Question: Good day,
This is my use case: Each user has a wishlist of items and an inventory of items they are offering. The amount of items is a definite number while the users can be any number.
My goal is to give the logged in user a recommendation or a list of users whose inventory matches his wishlist based on an algorithm. The caveat is, I need to be able to sort the results in such a way that the user who has the most complete of offerings based on his wishlist come up at the top and sort them in a descending manner. I need to be able to present this in a paginated way so I'm hoping the query can finish in under 3 seconds using commodity virtual server specs.
Now onto my data, let's say for simplicity's sake I will only limit each user to 35 unique items on his wishlist and 250 unique items on his inventory. For my test data I entered 50k users each with random wishlist/inventory counts based on the limit. I mapped this with a join in MySQL and I got around 7 million relationships on this test data. Out of curiosity's sake, I tried to query the database by joining the wishlist and inventory tables using the ID of the user who had 35 items in his wishlist. Even with the most optimized query pattern and indexes in all columns involved, it took an empty Rackspace virtual server (2GB RAM, 1vCPU) 21 seconds to finish the query. In order to know that the hardware wasn't the bottleneck, I also tried the query on my home computer which is a lot faster and had more RAM than a commodity server and it took 8 seconds for the query to finish, still a bit far off from my intended less-than-3-seconds goal.
Just to make sure I tried everything before deciding to use a graph database, I did the same test on MongoDB and the only way I could apply my matching algorithm is through MapReduce. It resulted to a 9 second query on the remote server while being 3 seconds on my home computer. It's still not feasible for my use case because MapReduce is very taxing to the server, imagine 500 users doing the query at the same time.
Now onto the algorithm I am talking about:
1. Take all the things on the user's wishlist and get a list of users who offer those items.
2. For each user, get all the items that match those in the wishlist, if they offer more than what is asked, then just use the quantity wished for.
3. Aggregate these counts and get a final percentage of the wishlist matched.
Let's have some sample data:
'''
# users
------------
uid | name
------------
1 | Ramon
2 | Mark
3 | Ralph
------------
# wishlist
--------------------------
pkid | uid | item_id | qty
--------------------------
1 | 1 | 1 | 2
2 | 1 | 2 | 5
3 | 1 | 3 | 1
--------------------------
# offers
--------------------------
pkid | uid | item_id | qty
--------------------------
1 | 2 | 1 | 1
2 | 3 | 2 | 2
2 | 2 | 3 | 7
'''
Which led me to design the graph this way:

So starting from the node 'Ramon', traverse the graph to get other users who have offers for me. The following should be the preliminary results prior to aggregation:
'''
uid | item_id | wishlist_qty | offer_qty
----------------------------------------
2 | 1 | 2 | 1
2 | 3 | 1 | 1 # this should be 7 but we only need 1
3 | 2 | 5 | 2
----------------------------------------
'''
With the data above, we can now formulate which user has the most of the user's wishlist by doing:
'sum(offer_qty) / sum(wishlist_qty)' and then rank order the users based on this result in descending order which would give us something like this:
'''
uid | percentage
----------------
2 | 0.67
3 | 0.4
----------------
'''
There you have it, that's the recommendation algorithm I want to achieve. I am new to graph databases so I need a nudge in the right direction if this is achievable and will perform well in the environment and number of users I intend for it. If you have other suggestions, may it be to use other kinds of databases like column store or alter my data model to make it work for this use-case and intended environment, feel free to suggest them but please include how I can make it work with my scenario.
I hope I have been complete in illustrating my programming problem. Thanks in advance for your answers.
Ramon
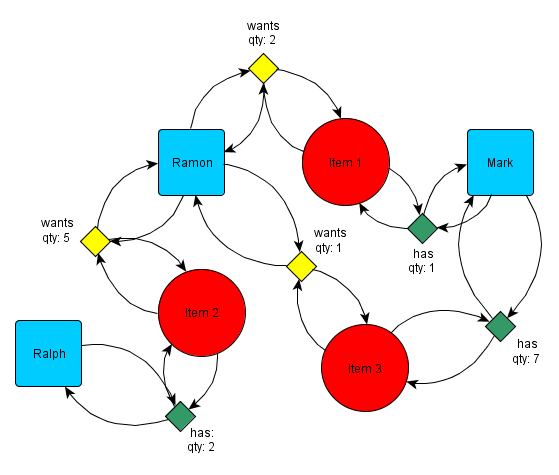
Answer: Taking your question to be whether a graph database would perform better, and whether it would perform well enough, the answer is definitely yes and probably yes. It will certainly perform better than what you've tried so far, and if you model your data well, and you already seem to have that down, it will perform well enough (within your requirements). I would recommend Neo4j, it is an excellent choice for a recommendation engine like yours. I took a stab at representing your model in <URL>, feel free to play around with it. You won't get any benchmarks out of that, but it will give you a feel for what it would be like to work with.